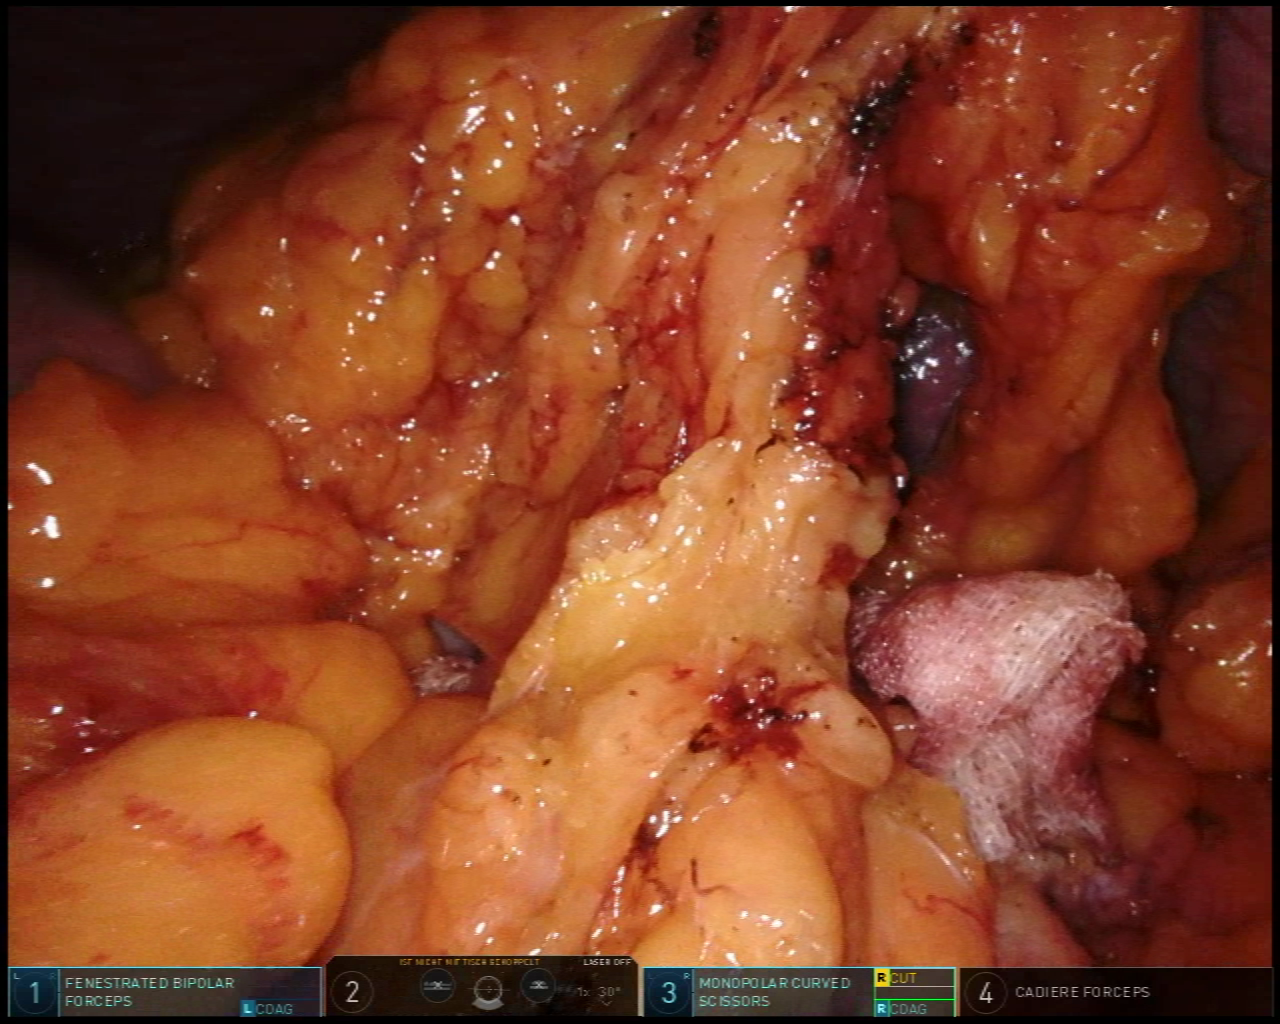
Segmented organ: spleen
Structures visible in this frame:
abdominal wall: yes
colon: no
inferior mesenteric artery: no
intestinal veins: no
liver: no
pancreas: no
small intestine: no
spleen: yes
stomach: yes
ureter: no
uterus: no
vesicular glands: no